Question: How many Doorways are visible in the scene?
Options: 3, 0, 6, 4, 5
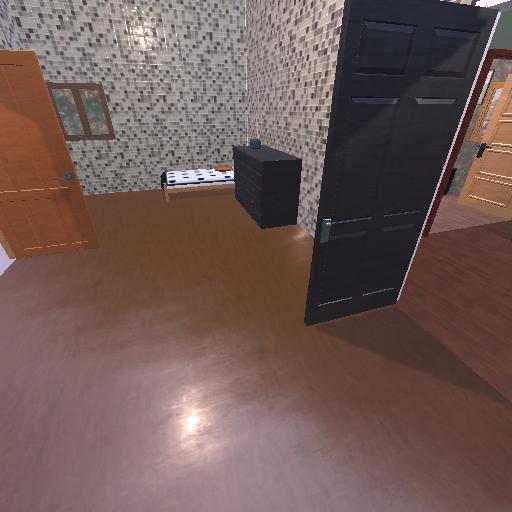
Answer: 3